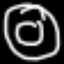
Label: donut